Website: bh-photo
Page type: review-order
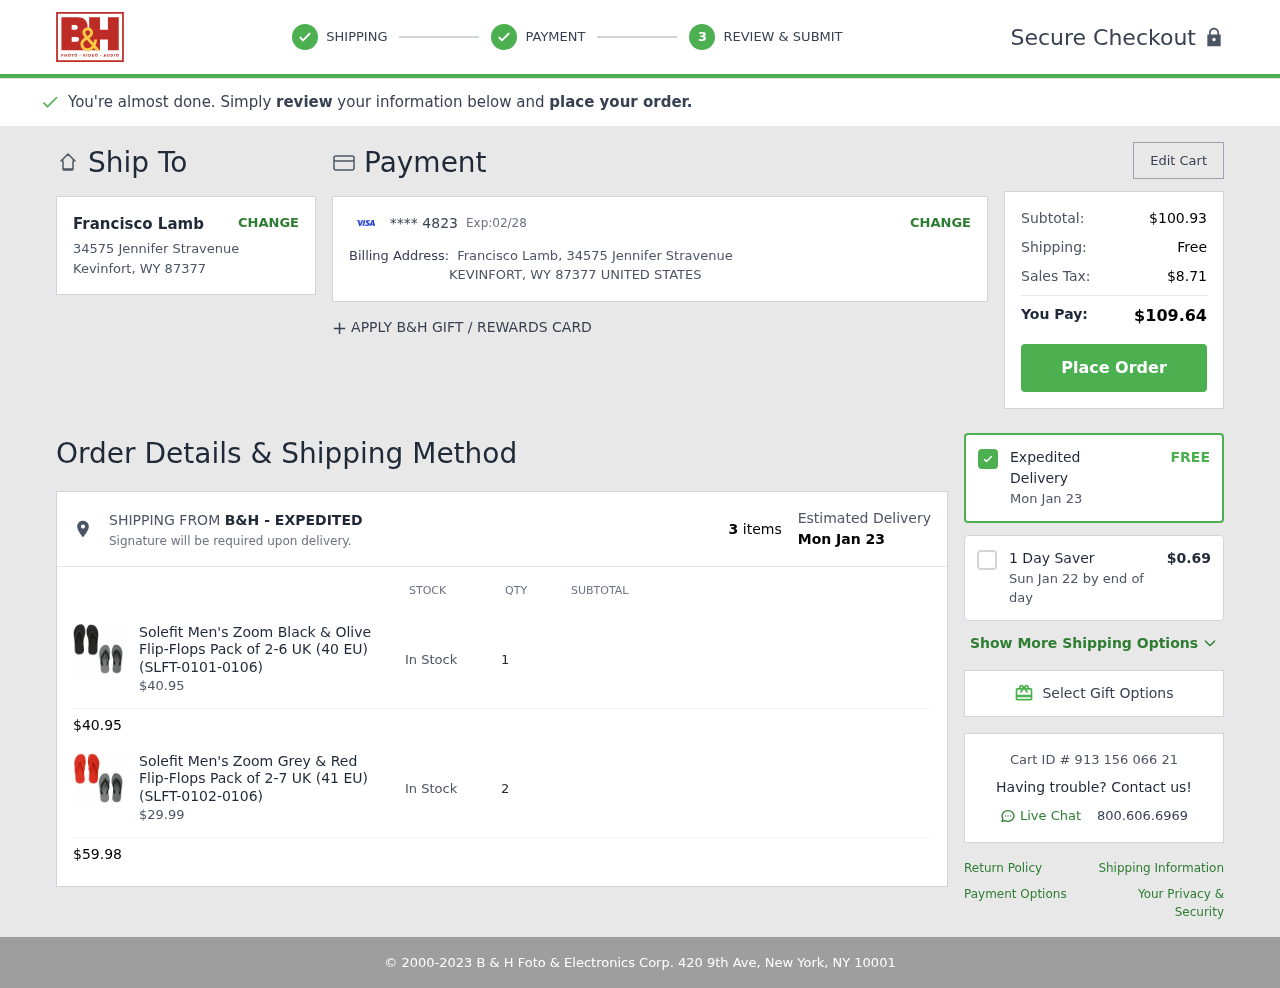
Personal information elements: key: PII_CARD_EXPIRY
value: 02/28
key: PII_CARD_LAST4
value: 4823
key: PII_CITY
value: Kevinfort
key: PII_COUNTRY
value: UNITED STATES
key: PII_FULLNAME
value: Francisco Lamb
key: PII_POSTCODE
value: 87377
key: PII_STATE_ABBR
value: WY
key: PII_STREET
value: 34575 Jennifer Stravenue
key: PII_STREET2
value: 34575 Jennifer Stravenue
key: PII_FULLNAME2
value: Francisco Lamb
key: PII_CITY2
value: KEVINFORT
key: PII_STATE_ABBR2
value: WY
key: PII_POSTCODE_FULL
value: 87377
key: PII_POSTCODE_NUMERIC
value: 87377
Product elements: key: PRODUCT1_NAME
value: Solefit Men's Zoom Black & Olive Flip-Flops Pack of 2-6 UK (40 EU) (SLFT-0101-0106)
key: PRODUCT1_PRICE
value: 40.95
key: PRODUCT1_QUANTITY
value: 1
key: PRODUCT2_NAME
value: Solefit Men's Zoom Grey & Red Flip-Flops Pack of 2-7 UK (41 EU) (SLFT-0102-0106)
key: PRODUCT2_PRICE
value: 29.99
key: PRODUCT2_QUANTITY
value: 2
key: PRODUCT1_SUBTOTAL
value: $40.95
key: PRODUCT2_SUBTOTAL
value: $59.98
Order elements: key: ORDER_SUBTOTAL
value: $100.93
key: ORDER_SHIPPING_COST
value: Free
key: ORDER_TAX
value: $8.71
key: ORDER_TOTAL
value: $109.64
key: ORDER_NUM_ITEMS
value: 3 items
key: ORDER_DELIVERY_DATE
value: Mon Jan 23
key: ORDER_DELIVERY_DATE2
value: Mon Jan 23
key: ORDER_DELIVERY_DATE_ALT
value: Sun Jan 22 by end of day
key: ORDER_EXPEDITED_SHIPPING
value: $0.69
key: ORDER_ID
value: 913 156 066 21